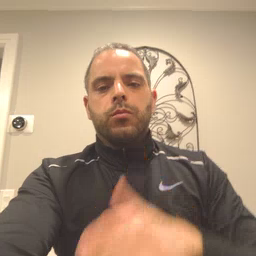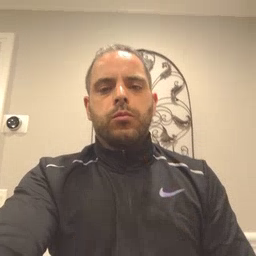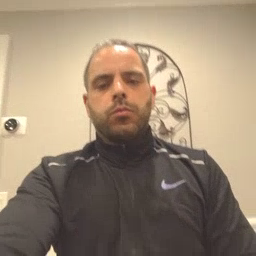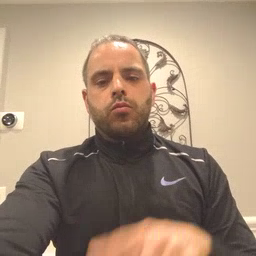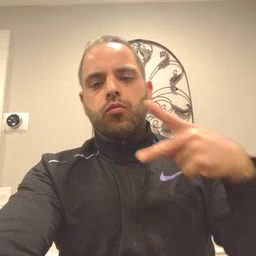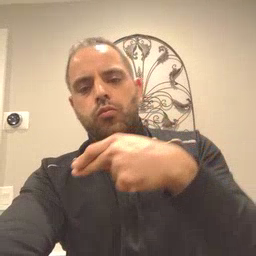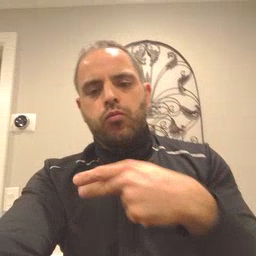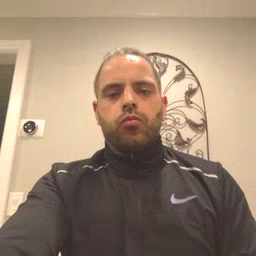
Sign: cut